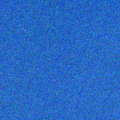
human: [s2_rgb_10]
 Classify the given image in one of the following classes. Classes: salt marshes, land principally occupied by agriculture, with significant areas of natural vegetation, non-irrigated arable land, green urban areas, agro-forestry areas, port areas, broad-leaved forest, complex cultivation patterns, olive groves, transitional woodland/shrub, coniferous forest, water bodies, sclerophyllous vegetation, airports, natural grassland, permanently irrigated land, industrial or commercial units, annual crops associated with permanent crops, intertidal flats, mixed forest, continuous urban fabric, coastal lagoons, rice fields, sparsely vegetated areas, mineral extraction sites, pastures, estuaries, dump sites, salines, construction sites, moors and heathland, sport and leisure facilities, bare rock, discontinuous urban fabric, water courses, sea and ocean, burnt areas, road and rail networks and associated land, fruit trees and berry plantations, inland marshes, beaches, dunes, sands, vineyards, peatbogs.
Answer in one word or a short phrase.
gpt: sea and ocean